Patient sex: M
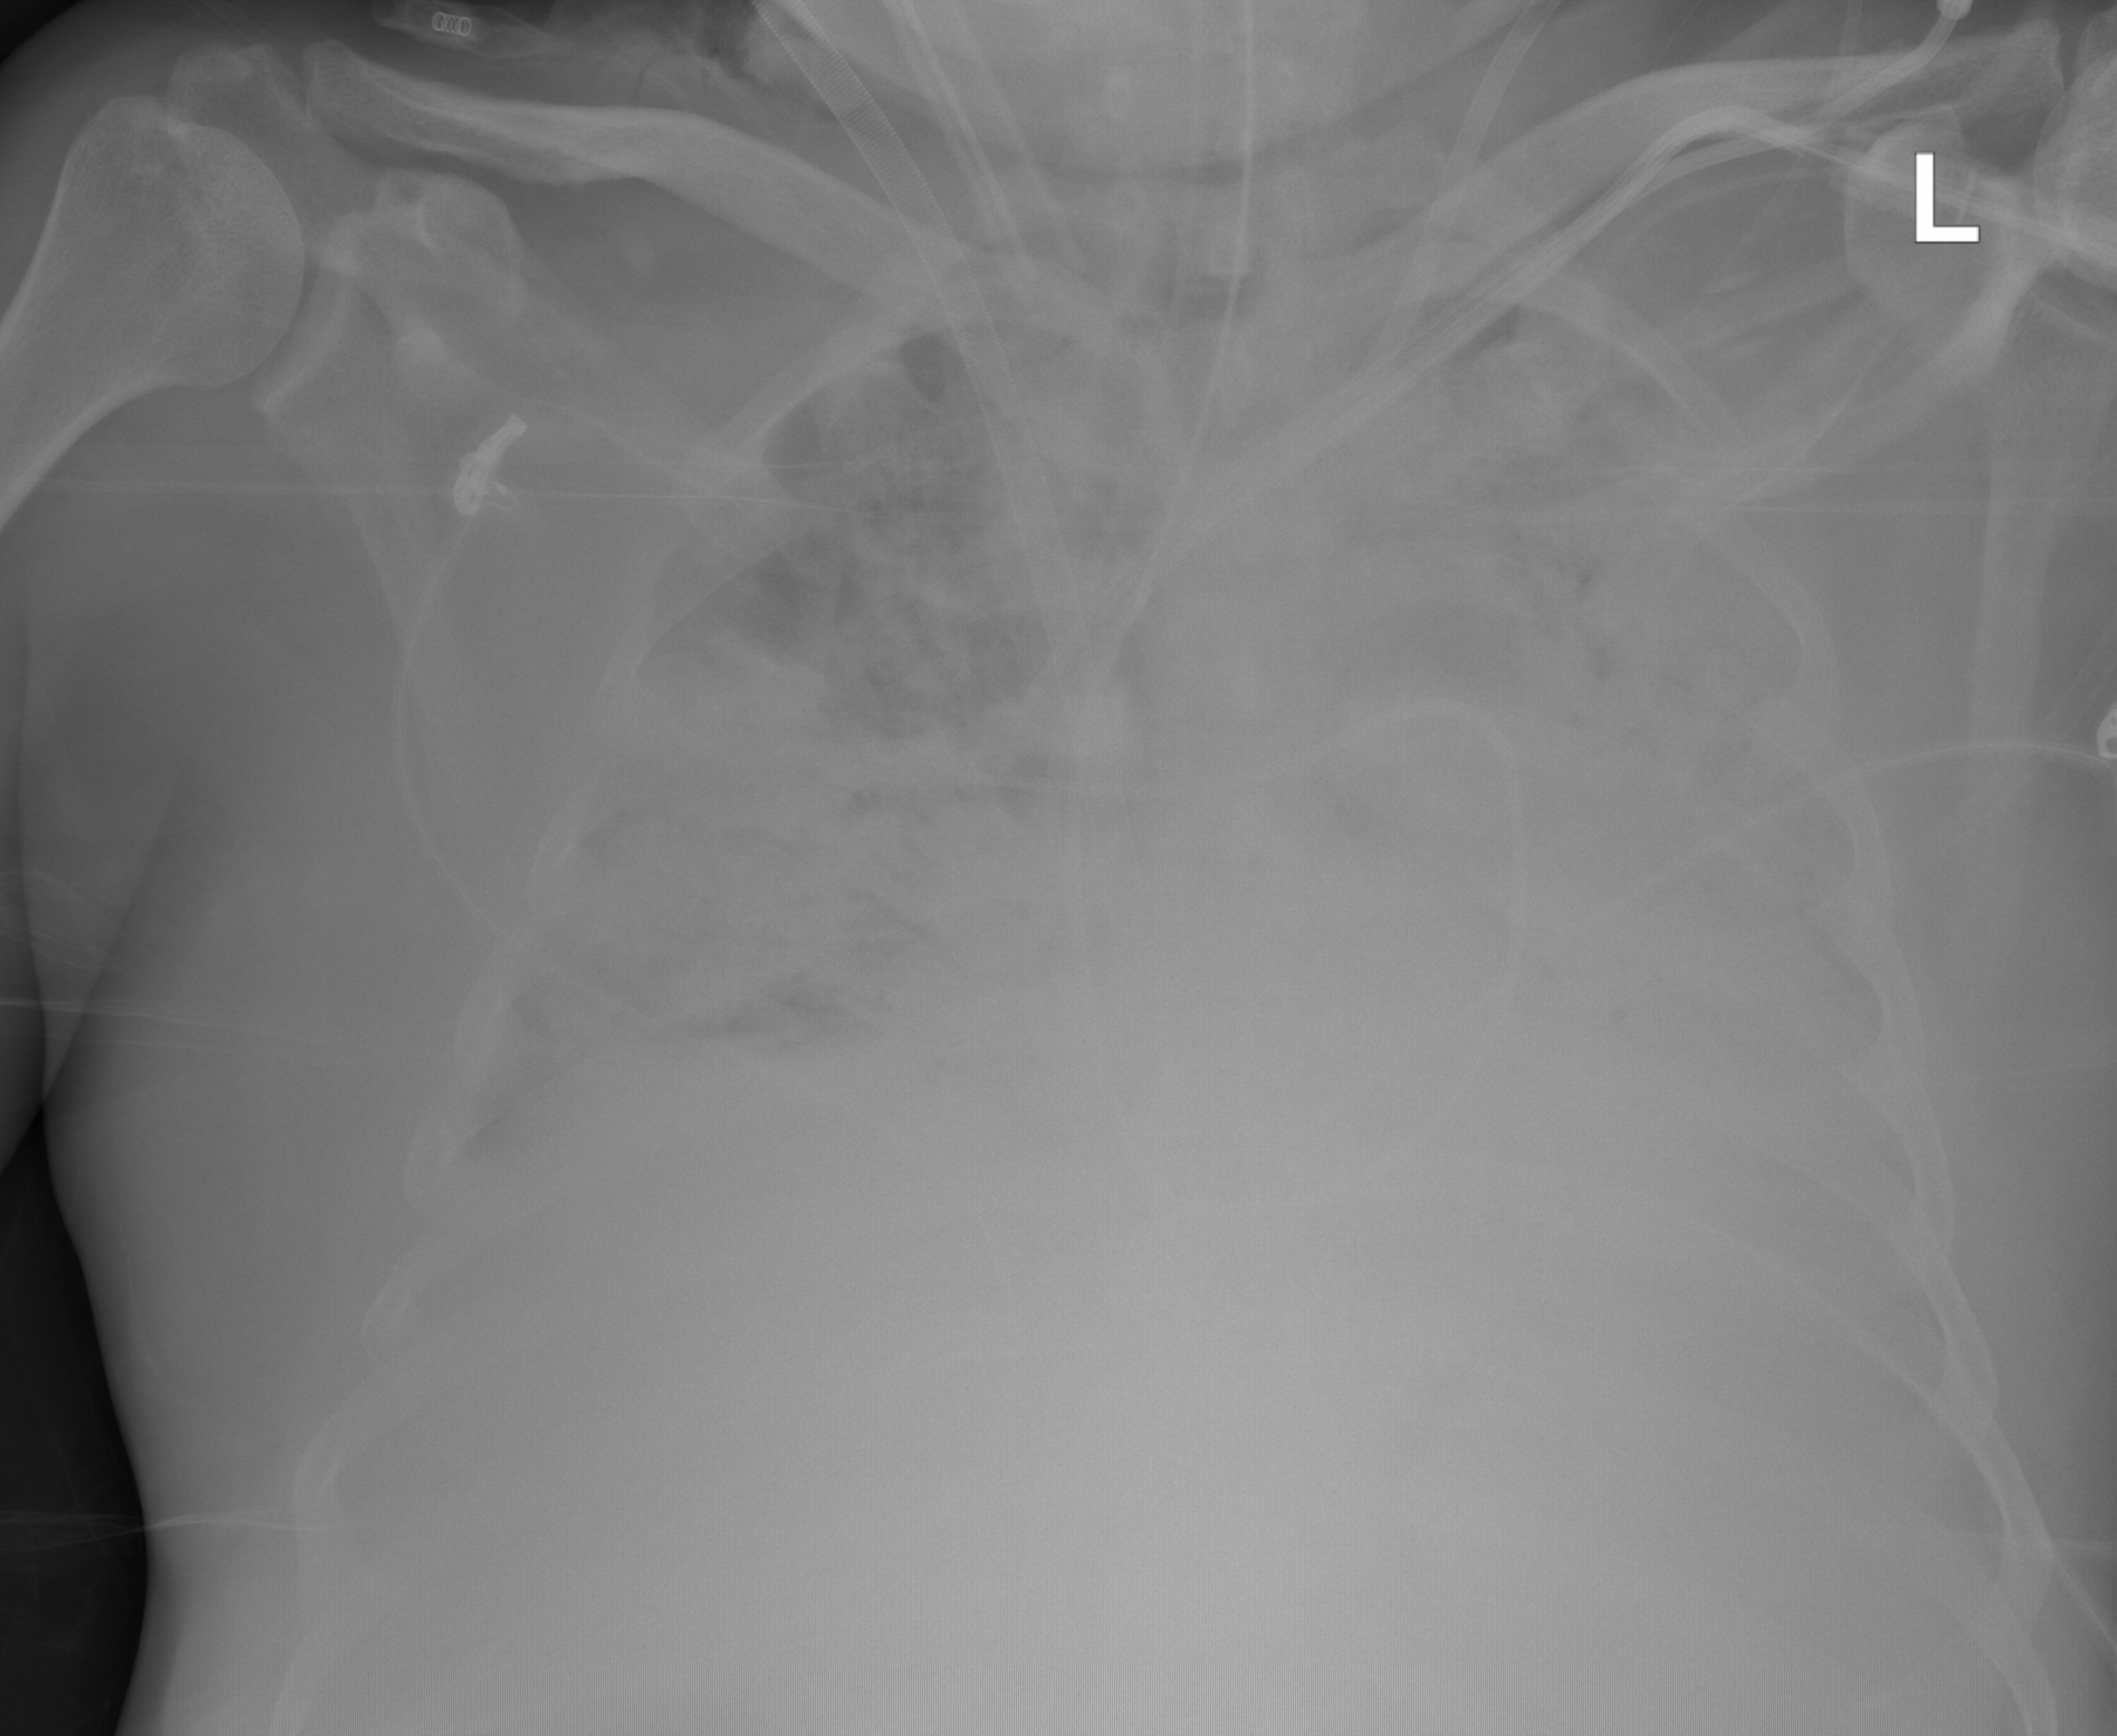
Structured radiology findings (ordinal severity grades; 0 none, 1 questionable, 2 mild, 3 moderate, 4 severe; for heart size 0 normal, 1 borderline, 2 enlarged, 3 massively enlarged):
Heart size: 2
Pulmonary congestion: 0
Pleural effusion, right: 0
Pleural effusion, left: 0
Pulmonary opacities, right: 4
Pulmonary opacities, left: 4
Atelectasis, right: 4
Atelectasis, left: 4